Interaction volume radius: 5 \u00c5
Interaction volume height: 30 \u00c5
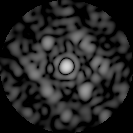
Disorder parameter: 0.6153